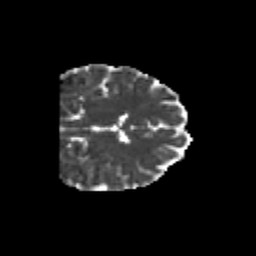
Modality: MD
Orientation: coronal
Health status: healthy
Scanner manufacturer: philips
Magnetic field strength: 3 T
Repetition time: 6.964 s
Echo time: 0.092 s